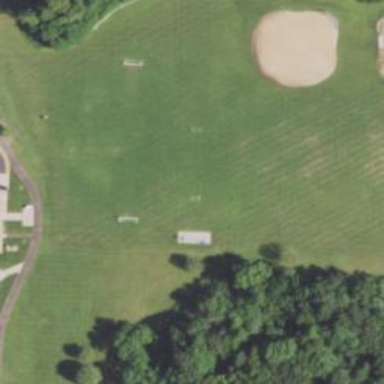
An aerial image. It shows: Soccer pitch for leisureland activities.